Milling tool wear sample.
Tool blade image: 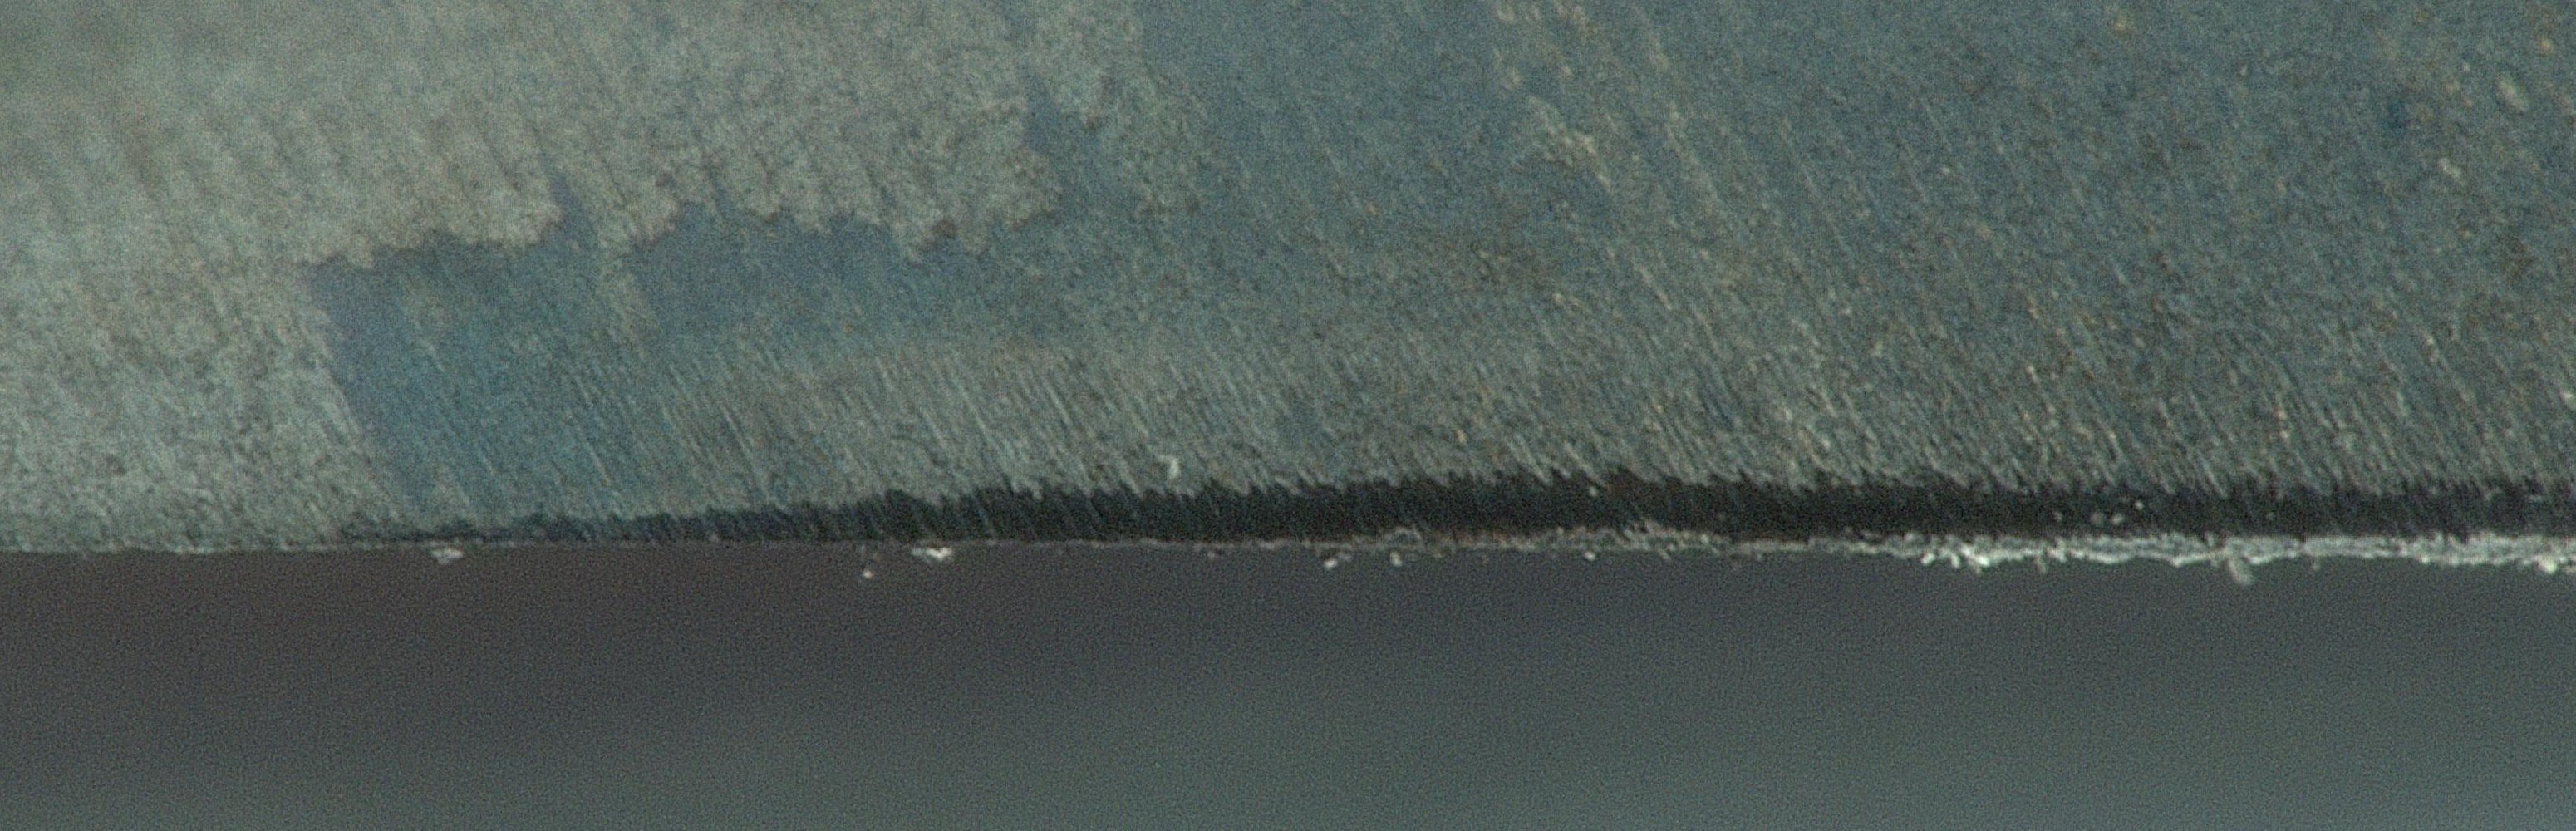
Chip image: 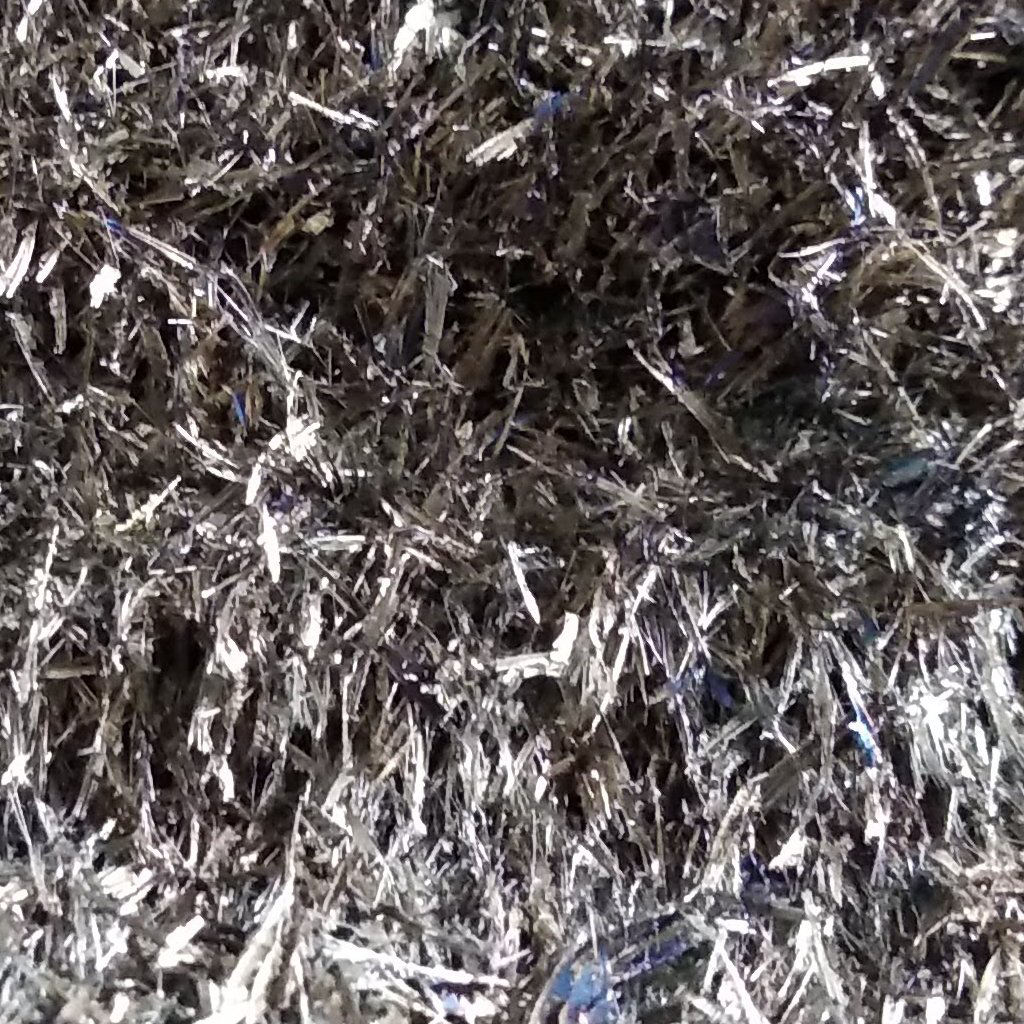
Workpiece image: 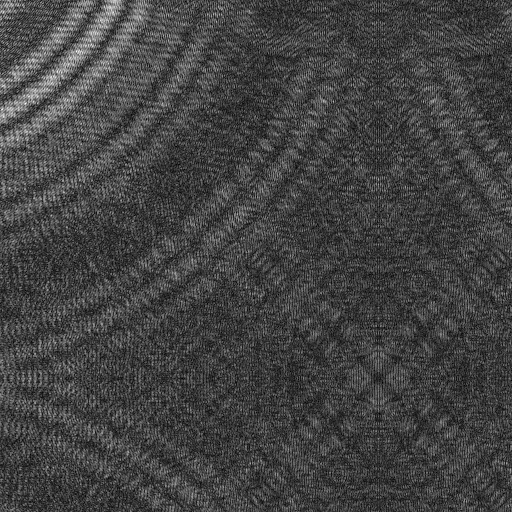
Tool wear state: sharp
Gaps: 4.48
Flank wear: 65.2
Overhang: 25.94
Force-signal Mel-spectrograms (X, Y, Z axes): 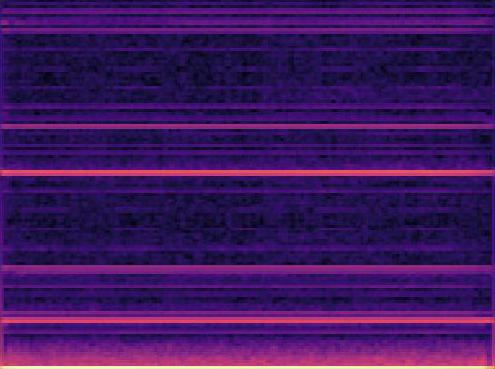 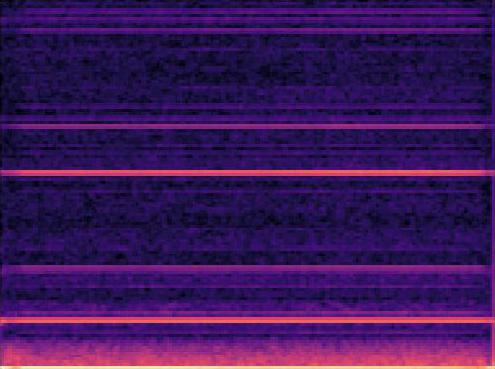 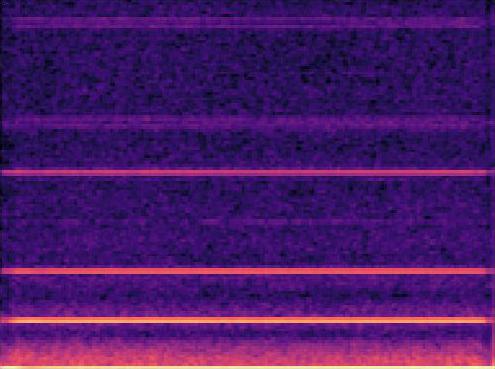
Force-signal scalograms (X, Y, Z axes): 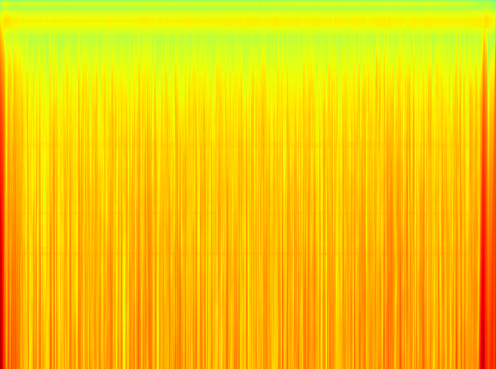 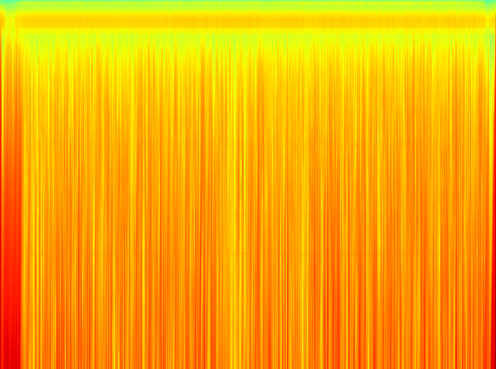 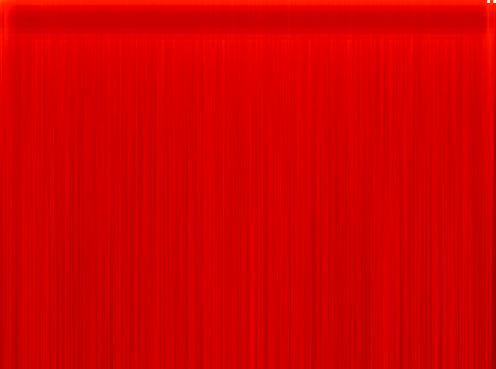
Force phase: initial_break_in_wear